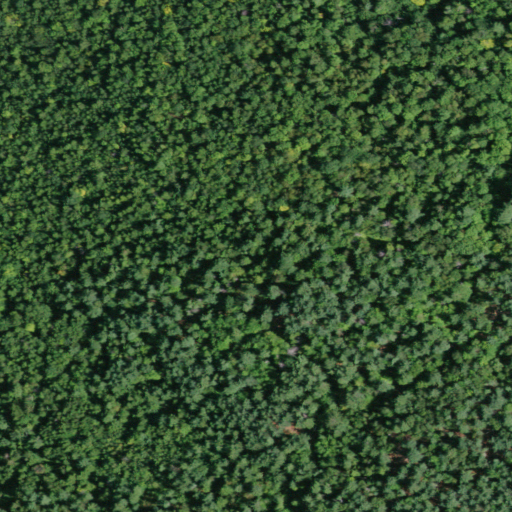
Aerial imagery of mountain in New York named Gilbert Hill containing evergreen forest, mixed forest, and deciduous forest